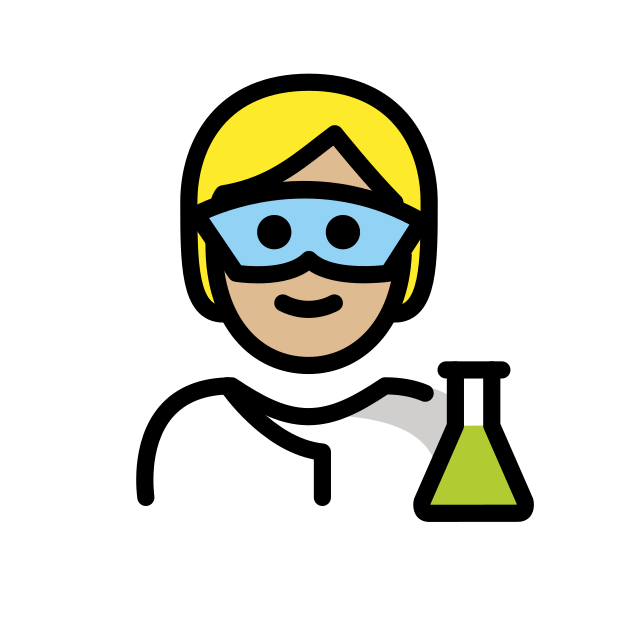
scientist: medium-light skin tone